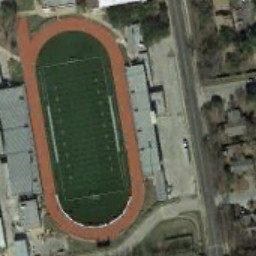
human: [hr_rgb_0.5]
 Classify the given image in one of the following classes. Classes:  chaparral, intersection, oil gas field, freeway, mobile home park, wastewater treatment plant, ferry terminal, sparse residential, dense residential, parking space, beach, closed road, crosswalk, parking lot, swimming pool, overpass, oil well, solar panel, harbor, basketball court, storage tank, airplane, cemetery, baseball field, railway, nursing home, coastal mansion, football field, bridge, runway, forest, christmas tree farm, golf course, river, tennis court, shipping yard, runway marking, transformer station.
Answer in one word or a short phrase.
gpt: football field